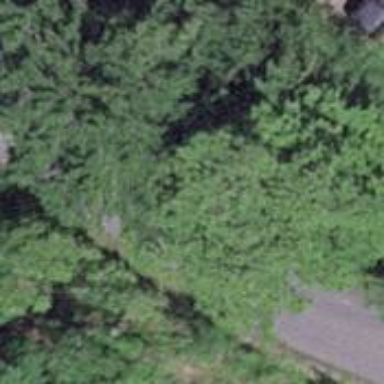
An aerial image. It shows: Gravel driveway used as service road.